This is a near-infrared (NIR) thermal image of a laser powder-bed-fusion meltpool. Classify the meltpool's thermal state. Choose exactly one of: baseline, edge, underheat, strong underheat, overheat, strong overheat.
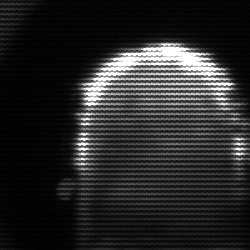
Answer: baseline